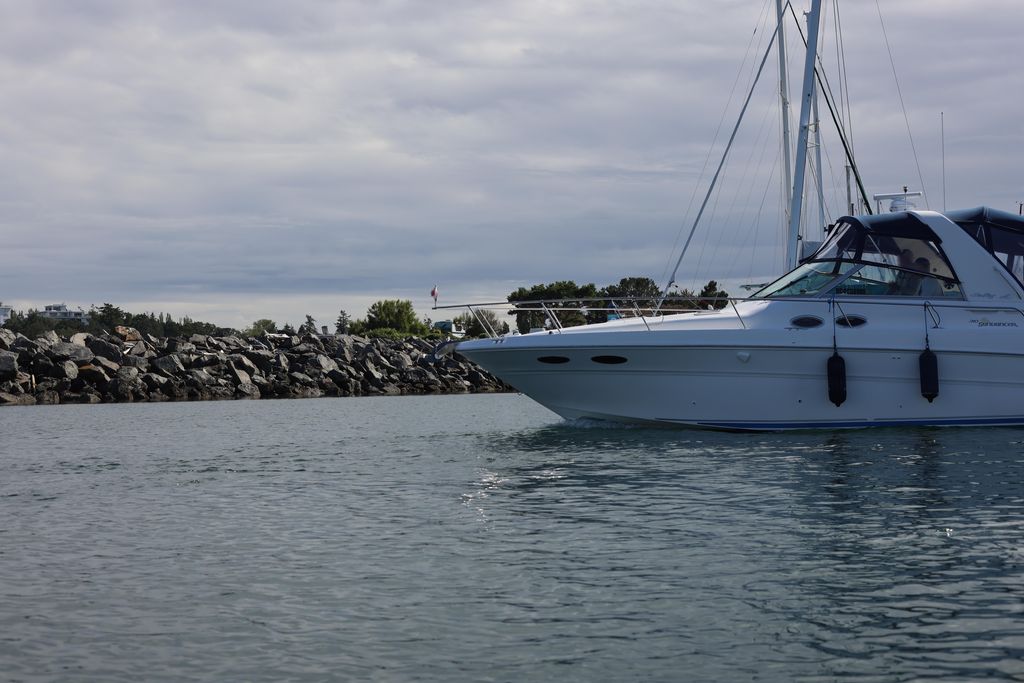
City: victoria